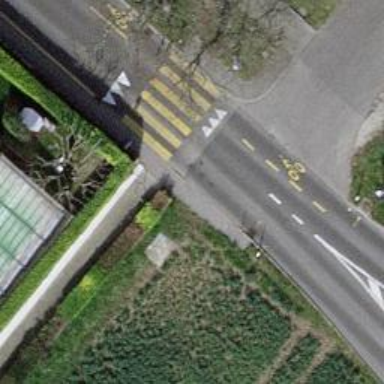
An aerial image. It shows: Crossing on the road with traffic calming table.